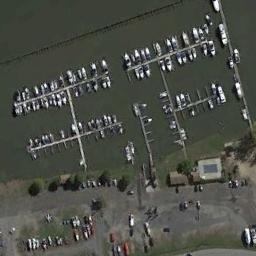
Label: harbor